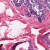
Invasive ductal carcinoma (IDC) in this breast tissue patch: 0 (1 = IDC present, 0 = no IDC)